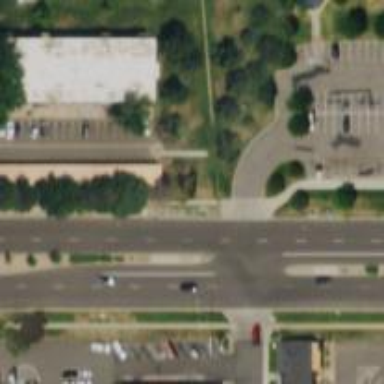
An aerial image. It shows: Secondary road with separate asphalt sidewalks.